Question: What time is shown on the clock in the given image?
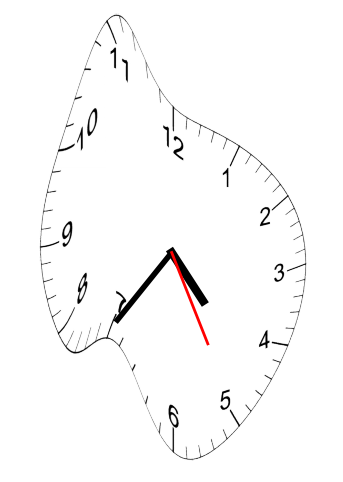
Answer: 04:35:25